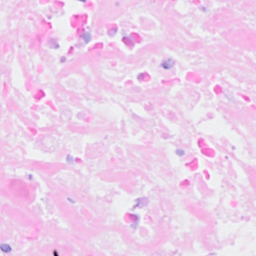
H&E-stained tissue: Breast